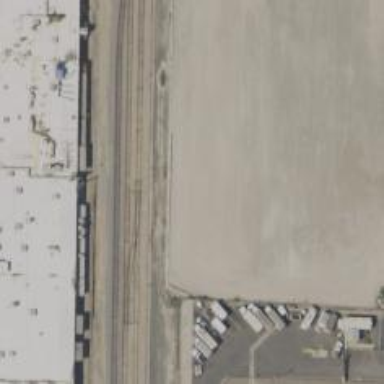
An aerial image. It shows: Railway yard used for servicing trains.